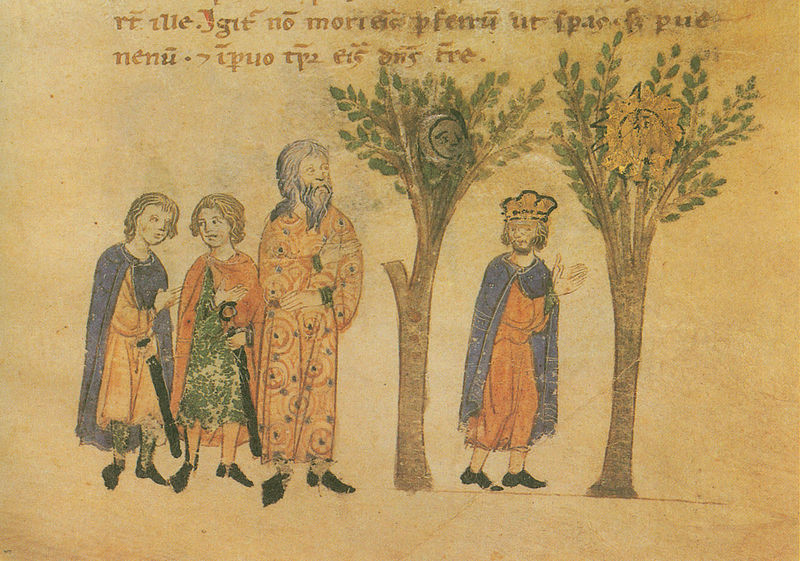
Titel: Alexanderroman
Institution: Leipzig, Stadtbibliothek
Schlagwörter: baum, blau, gott, mann, umhang, bäume, grün, menschen, männer, zeichnung, rot, muster, alt, bart, bärte, bibel, sonne, drei, personen, krone, schrift, schuhe, kaiser, könig, baumkrone, mond, buch, seite, schwert, schwerter, text, mittelalter, personengruppe, biblisch, buchmalerei, bäime, buchkunst, alexanderroman, pap